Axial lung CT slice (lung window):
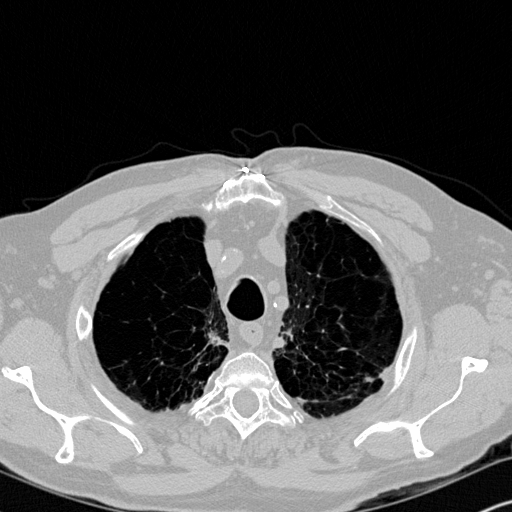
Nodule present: no